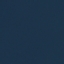
Land use / land cover class: SeaLake